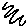
Label: zigzag